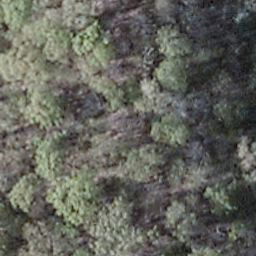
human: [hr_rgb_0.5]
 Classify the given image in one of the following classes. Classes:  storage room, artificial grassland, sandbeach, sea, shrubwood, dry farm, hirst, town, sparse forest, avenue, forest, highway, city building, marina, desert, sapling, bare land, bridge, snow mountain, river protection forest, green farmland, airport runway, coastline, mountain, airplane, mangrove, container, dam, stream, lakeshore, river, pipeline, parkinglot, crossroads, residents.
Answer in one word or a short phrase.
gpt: shrubwood